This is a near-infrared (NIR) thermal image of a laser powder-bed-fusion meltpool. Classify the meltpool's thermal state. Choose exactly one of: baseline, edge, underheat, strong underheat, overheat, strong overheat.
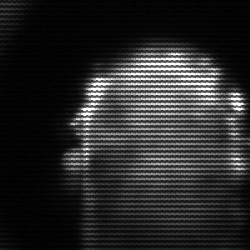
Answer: baseline